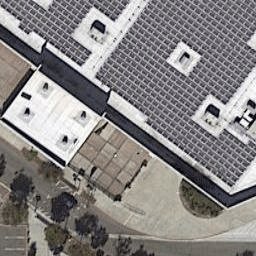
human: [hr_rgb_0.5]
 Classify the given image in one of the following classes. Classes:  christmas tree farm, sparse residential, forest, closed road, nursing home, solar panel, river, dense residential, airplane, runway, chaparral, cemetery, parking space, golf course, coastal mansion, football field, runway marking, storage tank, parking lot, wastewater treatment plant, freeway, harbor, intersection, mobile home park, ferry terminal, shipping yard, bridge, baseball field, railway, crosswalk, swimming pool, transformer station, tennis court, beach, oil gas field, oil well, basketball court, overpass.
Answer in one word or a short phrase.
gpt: solar panel